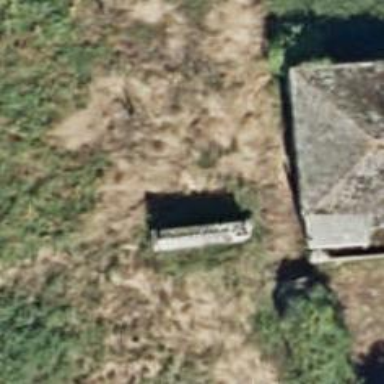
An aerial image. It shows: Barn.